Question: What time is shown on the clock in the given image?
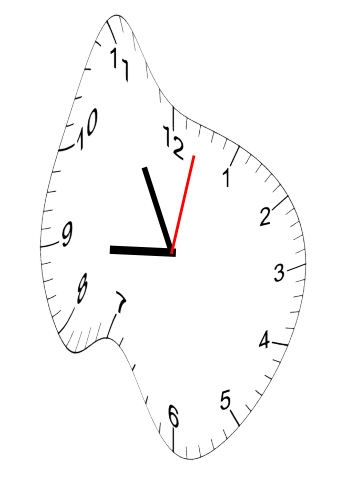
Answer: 08:55:02